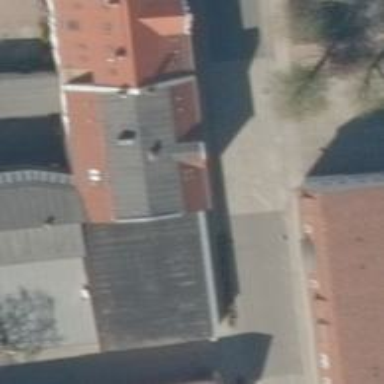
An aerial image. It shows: Electrical shop.